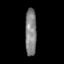
Tissue: prostate
Cell type: T cells
Senescence score: 0.2802
Nuclear area (px): 523
Mean DAPI intensity: 131.537